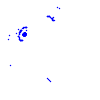
Particle: pion